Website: home-depot
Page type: customer-info-address
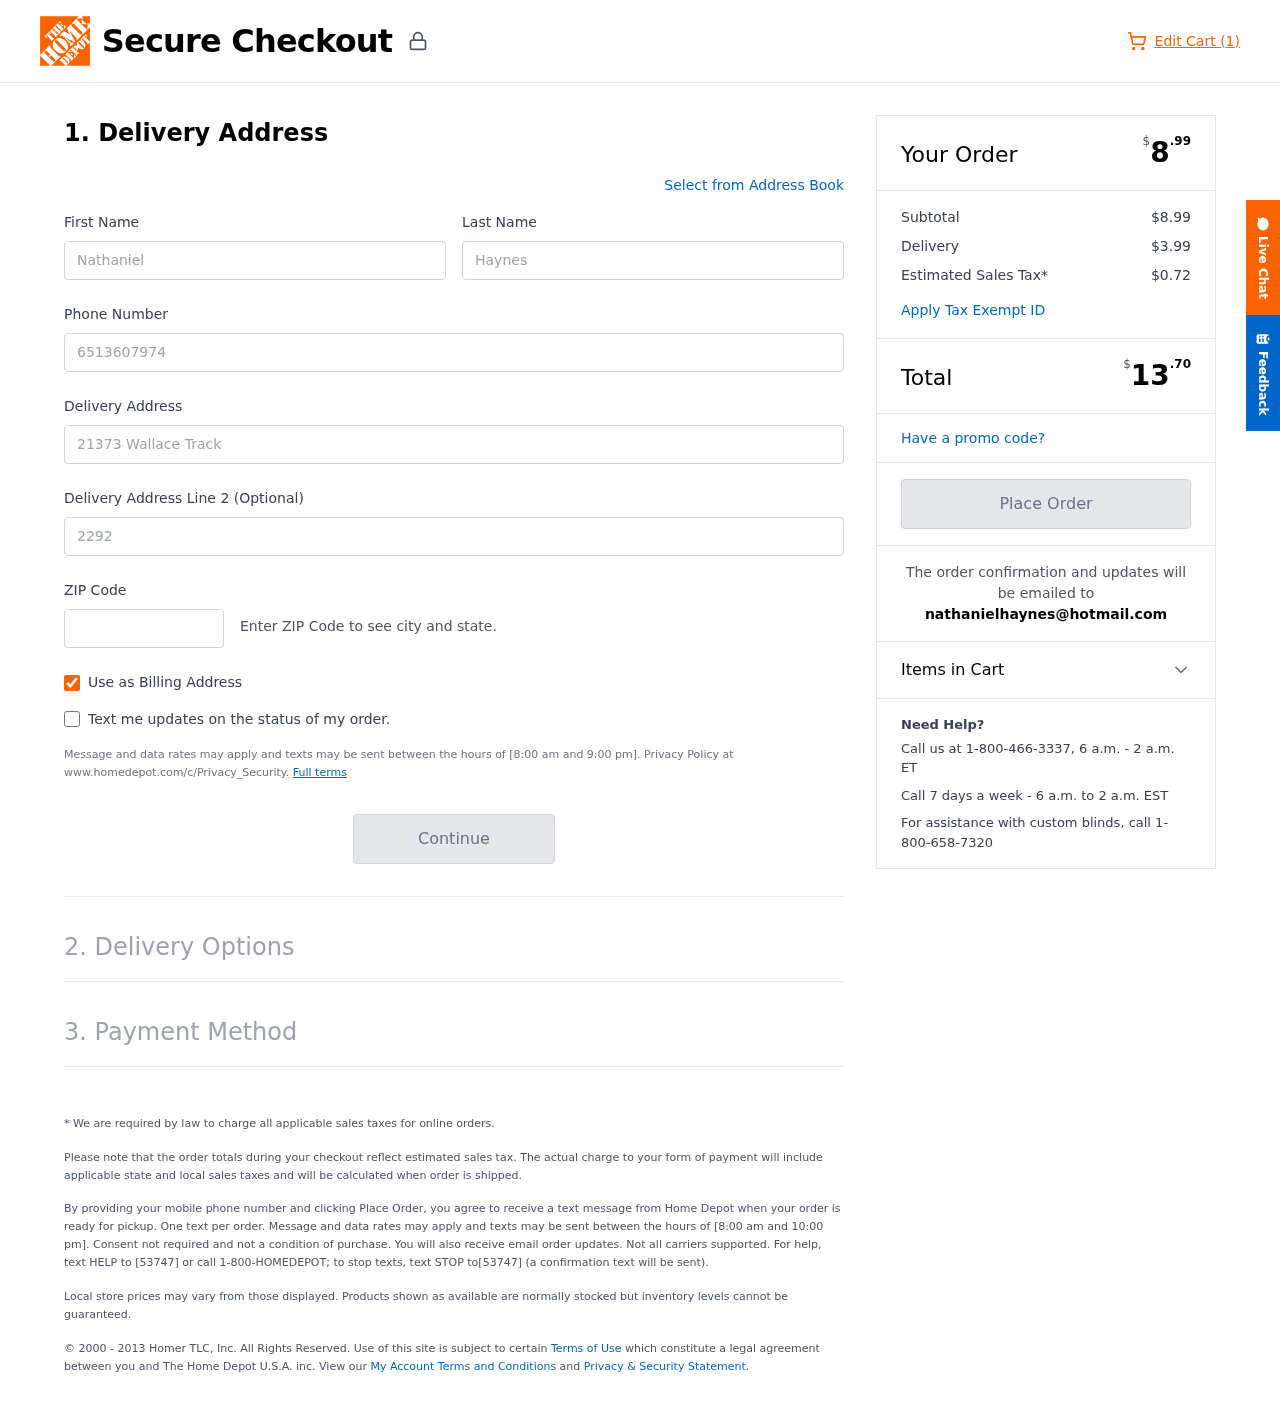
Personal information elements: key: PII_EMAIL
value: nathanielhaynes@hotmail.com
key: PII_FIRSTNAME
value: Nathaniel
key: PII_LASTNAME
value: Haynes
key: PII_PHONE
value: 6513607974
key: PII_POSTCODE
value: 42668
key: PII_STREET
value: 21373 Wallace Track
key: PII_STREET2
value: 2292 Samantha Summit
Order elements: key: ORDER_NUM_ITEMS
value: Edit Cart (1)
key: ORDER_SUBTOTAL_HEADER
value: $8.99
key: ORDER_SUBTOTAL
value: $8.99
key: ORDER_SHIPPING_COST
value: $3.99
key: ORDER_TAX
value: $0.72
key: ORDER_TOTAL2
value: $13.70